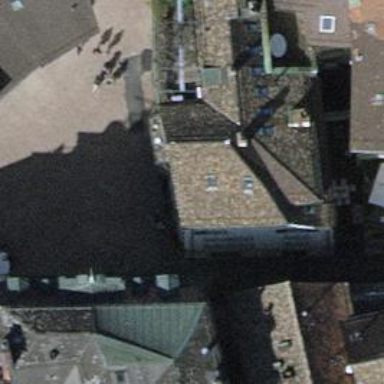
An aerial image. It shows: Restaurant.